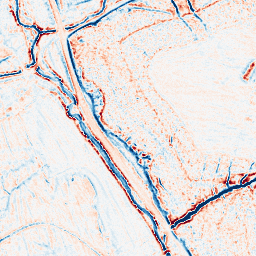
Category: edge_preserving
Decomposition family: bilateral
Decomposition parameters: d: 9
sigma_color: 25
sigma_space: 150
Upsampling method: bspline
Upsampling parameters: scale: 8
Upsampling scale: 8